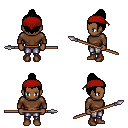
a pixel art fantasy rpg character, female body template, human, dark skin, brown long-sleeve shirt, metal pants, black short topknot hairstyle, red bandana, brown shoes, spear, four views (front, back, left, right), 2x2 character sprite sheet, small pixel art, hard edges, no anti-aliasing